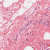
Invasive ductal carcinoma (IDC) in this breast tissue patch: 0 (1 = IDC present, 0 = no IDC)